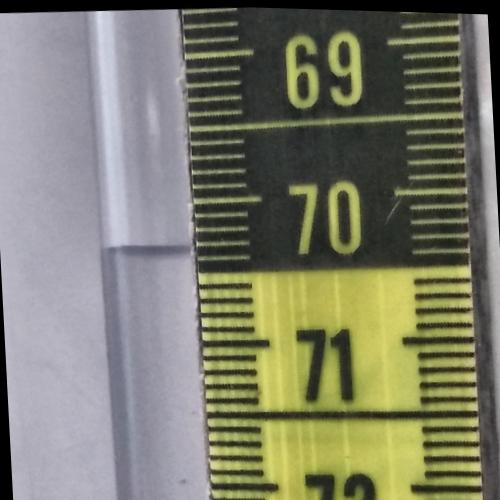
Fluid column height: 70.3 cm